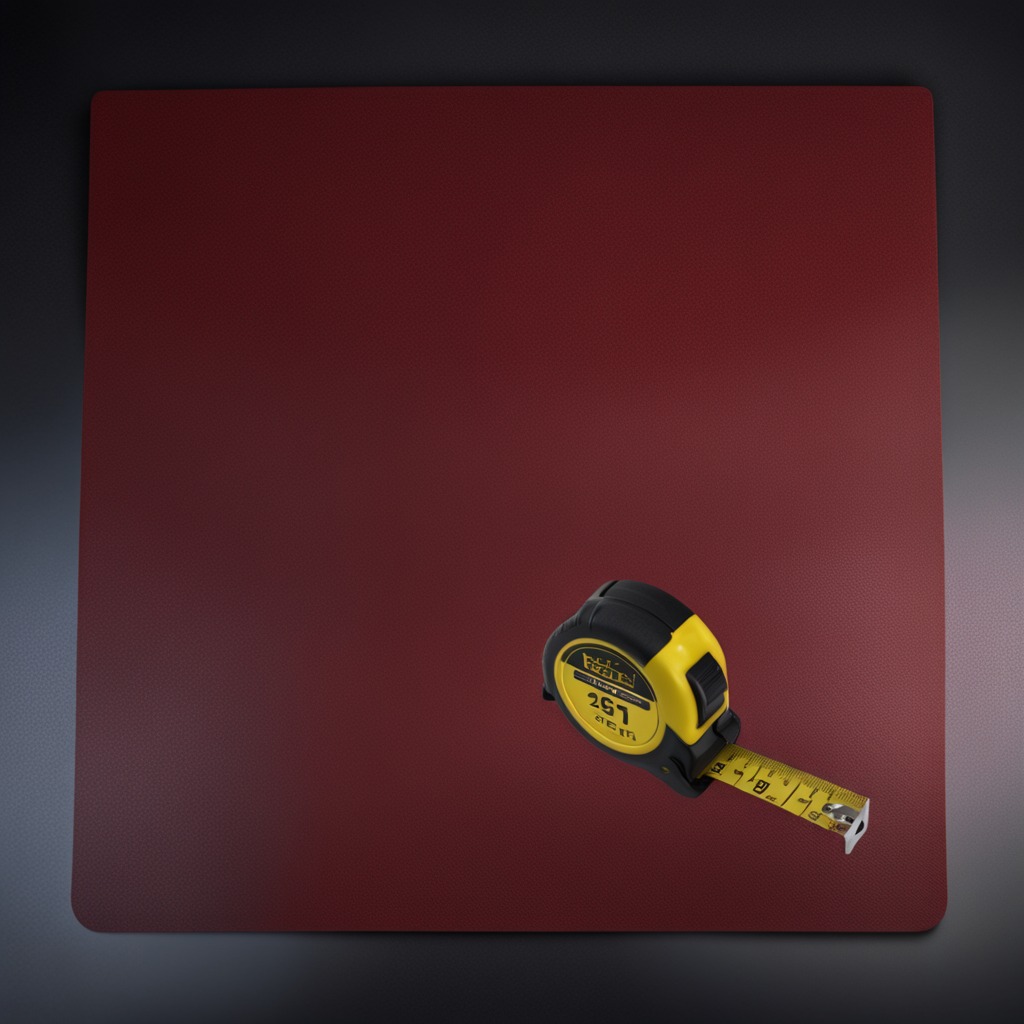
A measuring tape lying on the clean granite tabletop inside a workshop at night dim ambient light soft shadows worn but beneath the mat